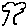
Label: tree